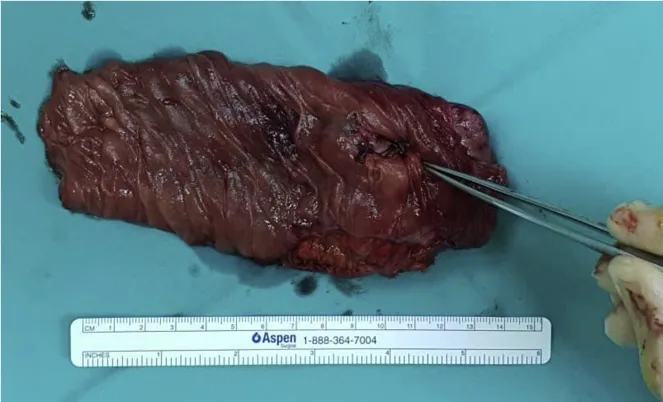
Dissected small bowel (jejunum) specimen with GIST. Central umbilication is clearly seen (shown using forceps).
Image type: medical_photograph (other_medical_photograph)